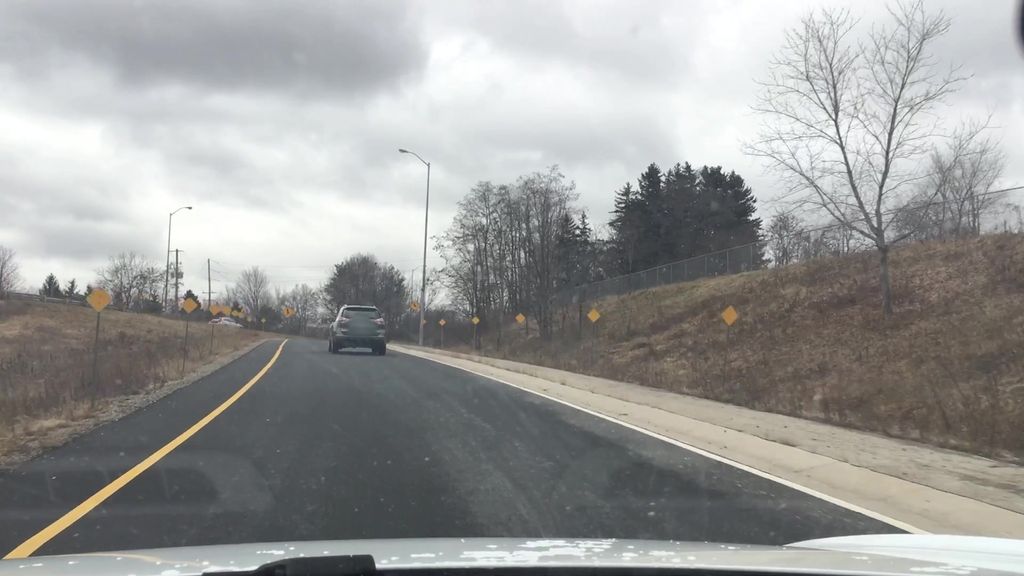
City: hamilton